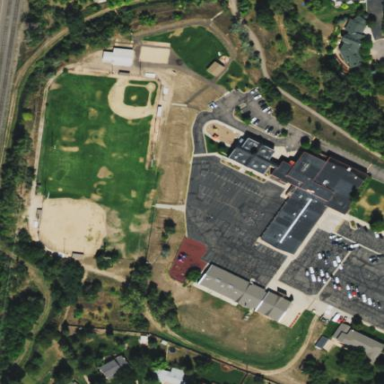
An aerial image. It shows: School.